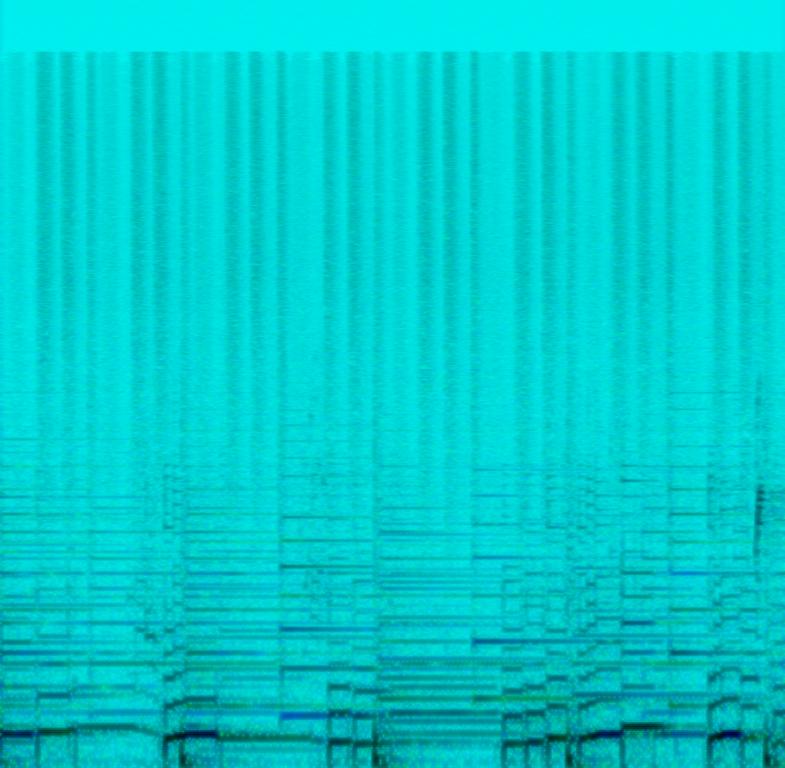
The song is an instrumental. The song is slow tempo with gentle drum brushes, percussion, bass guitar solo, and piano accompaniment gently. The song is groovy and emotional. The song is possibly a Christian worship song or a smooth jazz song. The audio quality is average.